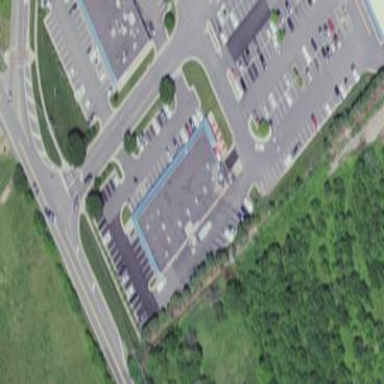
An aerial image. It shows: Retail building.